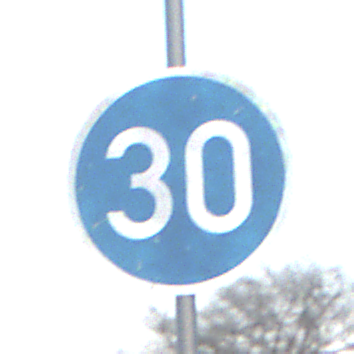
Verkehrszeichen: VorgeschriebeneMindestgeschwindigkeit
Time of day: SunriseSunset
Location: Outdoor (Nature)
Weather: Clear
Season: Winter
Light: Natural